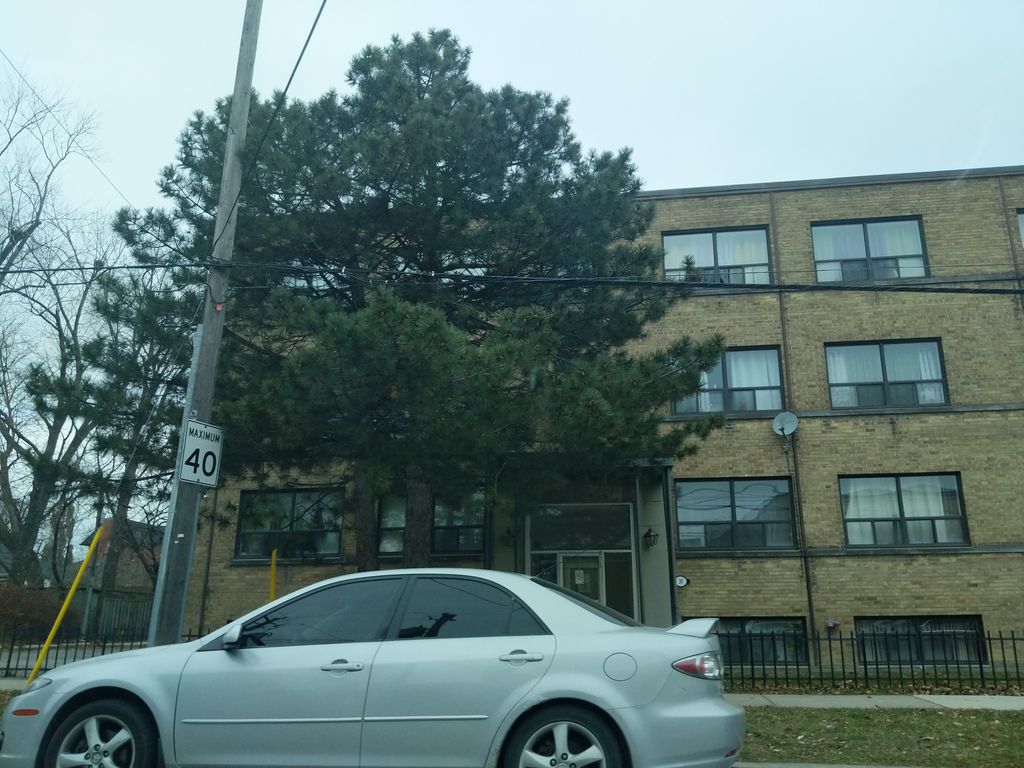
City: toronto